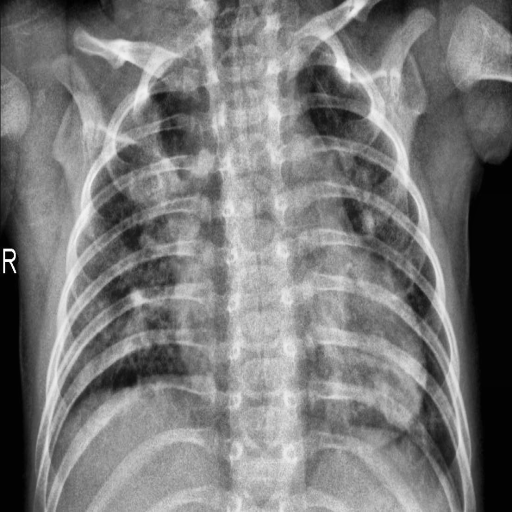
Finding: PNEUMONIA